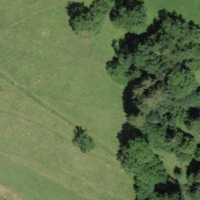
EUNIS habitat code: 24
Species observed at this site:
Campanula glomerata